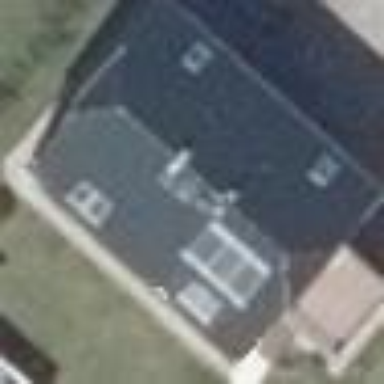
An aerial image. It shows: Detached building with half-hipped roof.